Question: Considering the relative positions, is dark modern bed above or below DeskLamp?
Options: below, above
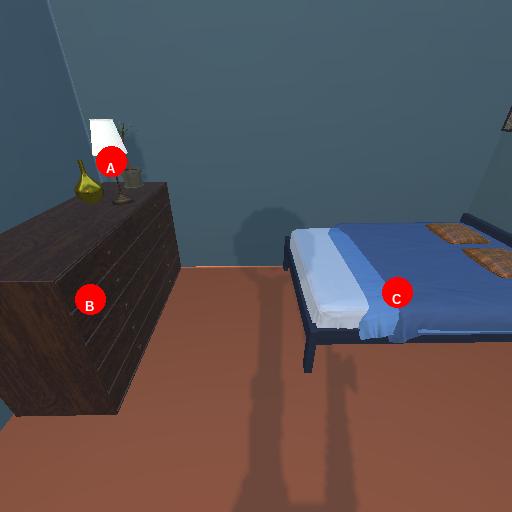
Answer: below